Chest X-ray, PA view. Patient: 18 years old, sex F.
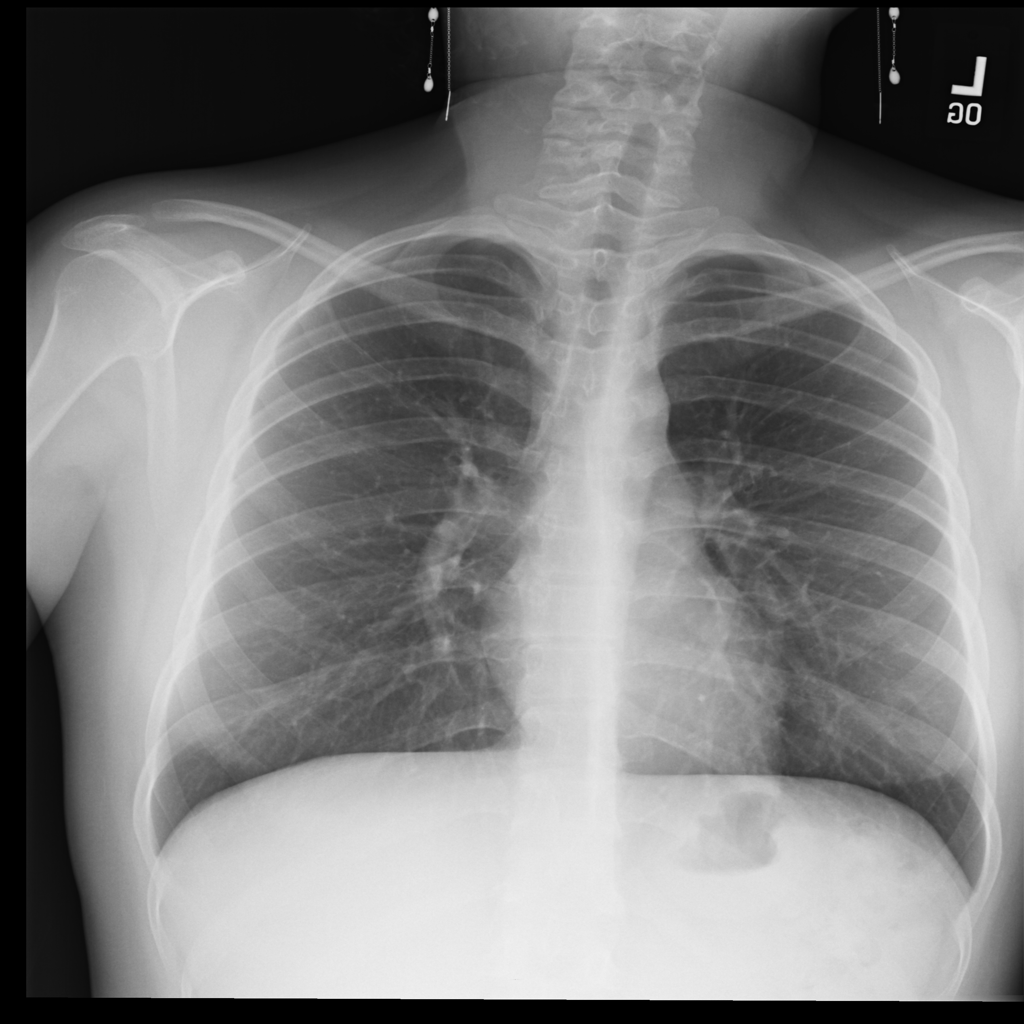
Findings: No Finding